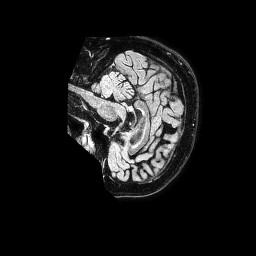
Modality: FLAIR
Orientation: sagittal
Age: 58
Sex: male
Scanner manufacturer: philips
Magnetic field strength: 1.5 T
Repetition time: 4.8 s
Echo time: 0.3 s